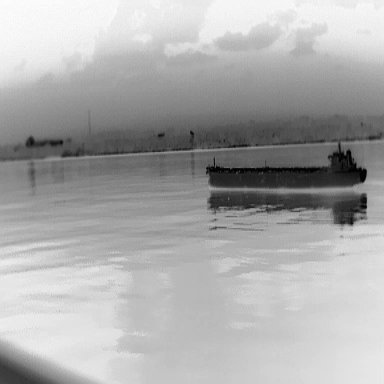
There is a liner in the infrared image.